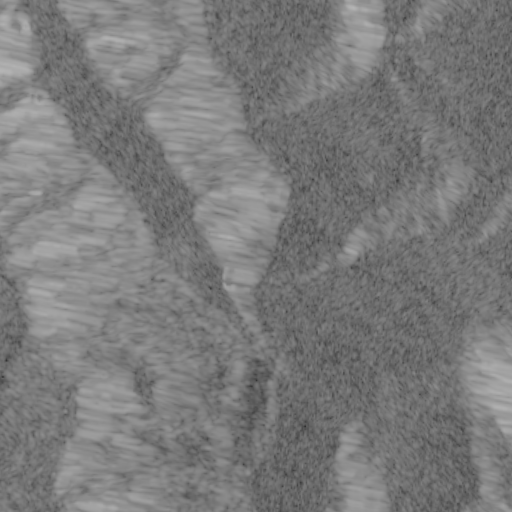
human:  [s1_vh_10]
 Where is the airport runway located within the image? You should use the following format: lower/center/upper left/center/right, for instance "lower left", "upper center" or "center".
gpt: The airport runway is located in the lower center of the image.
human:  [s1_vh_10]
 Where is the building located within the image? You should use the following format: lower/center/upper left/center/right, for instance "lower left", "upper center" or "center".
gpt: The building is located in the lower right of the image.
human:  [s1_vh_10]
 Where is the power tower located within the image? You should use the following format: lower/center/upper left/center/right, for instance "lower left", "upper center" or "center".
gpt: There is no power tower in the image.

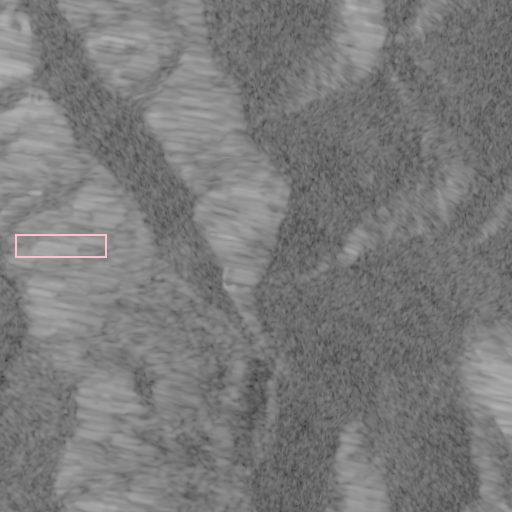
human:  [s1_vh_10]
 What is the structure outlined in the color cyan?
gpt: There is no cyan outline.
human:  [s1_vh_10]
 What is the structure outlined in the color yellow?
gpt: There is no structure outlined in yellow.